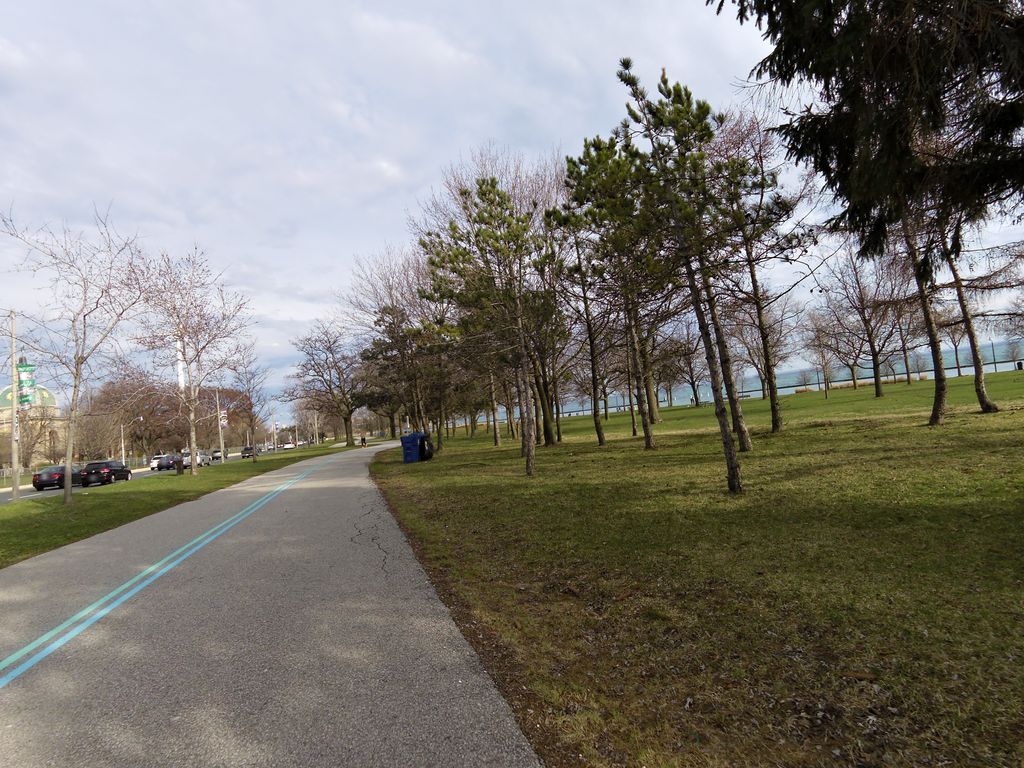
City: toronto